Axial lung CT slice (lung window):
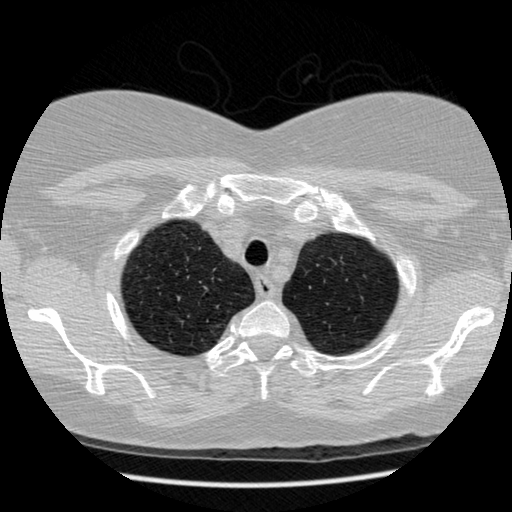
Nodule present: no